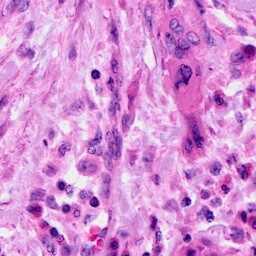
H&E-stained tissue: Cervix